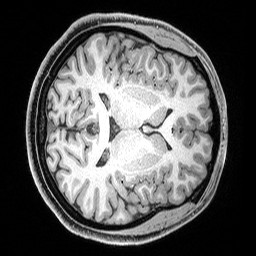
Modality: T1w
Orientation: axial
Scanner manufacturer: siemens
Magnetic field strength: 3 T
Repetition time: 2.53 s
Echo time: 0.00311 s